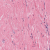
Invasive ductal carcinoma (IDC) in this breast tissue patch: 0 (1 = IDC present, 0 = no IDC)